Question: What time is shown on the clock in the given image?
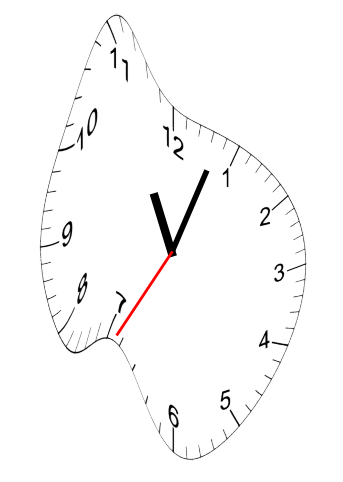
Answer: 11:03:35